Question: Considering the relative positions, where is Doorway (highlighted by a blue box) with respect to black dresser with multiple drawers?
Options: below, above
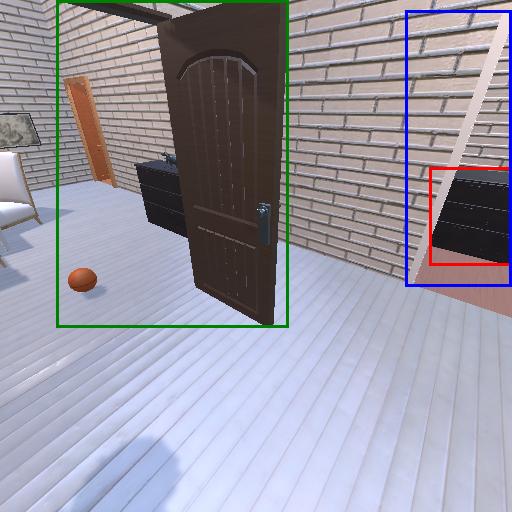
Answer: below